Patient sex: M
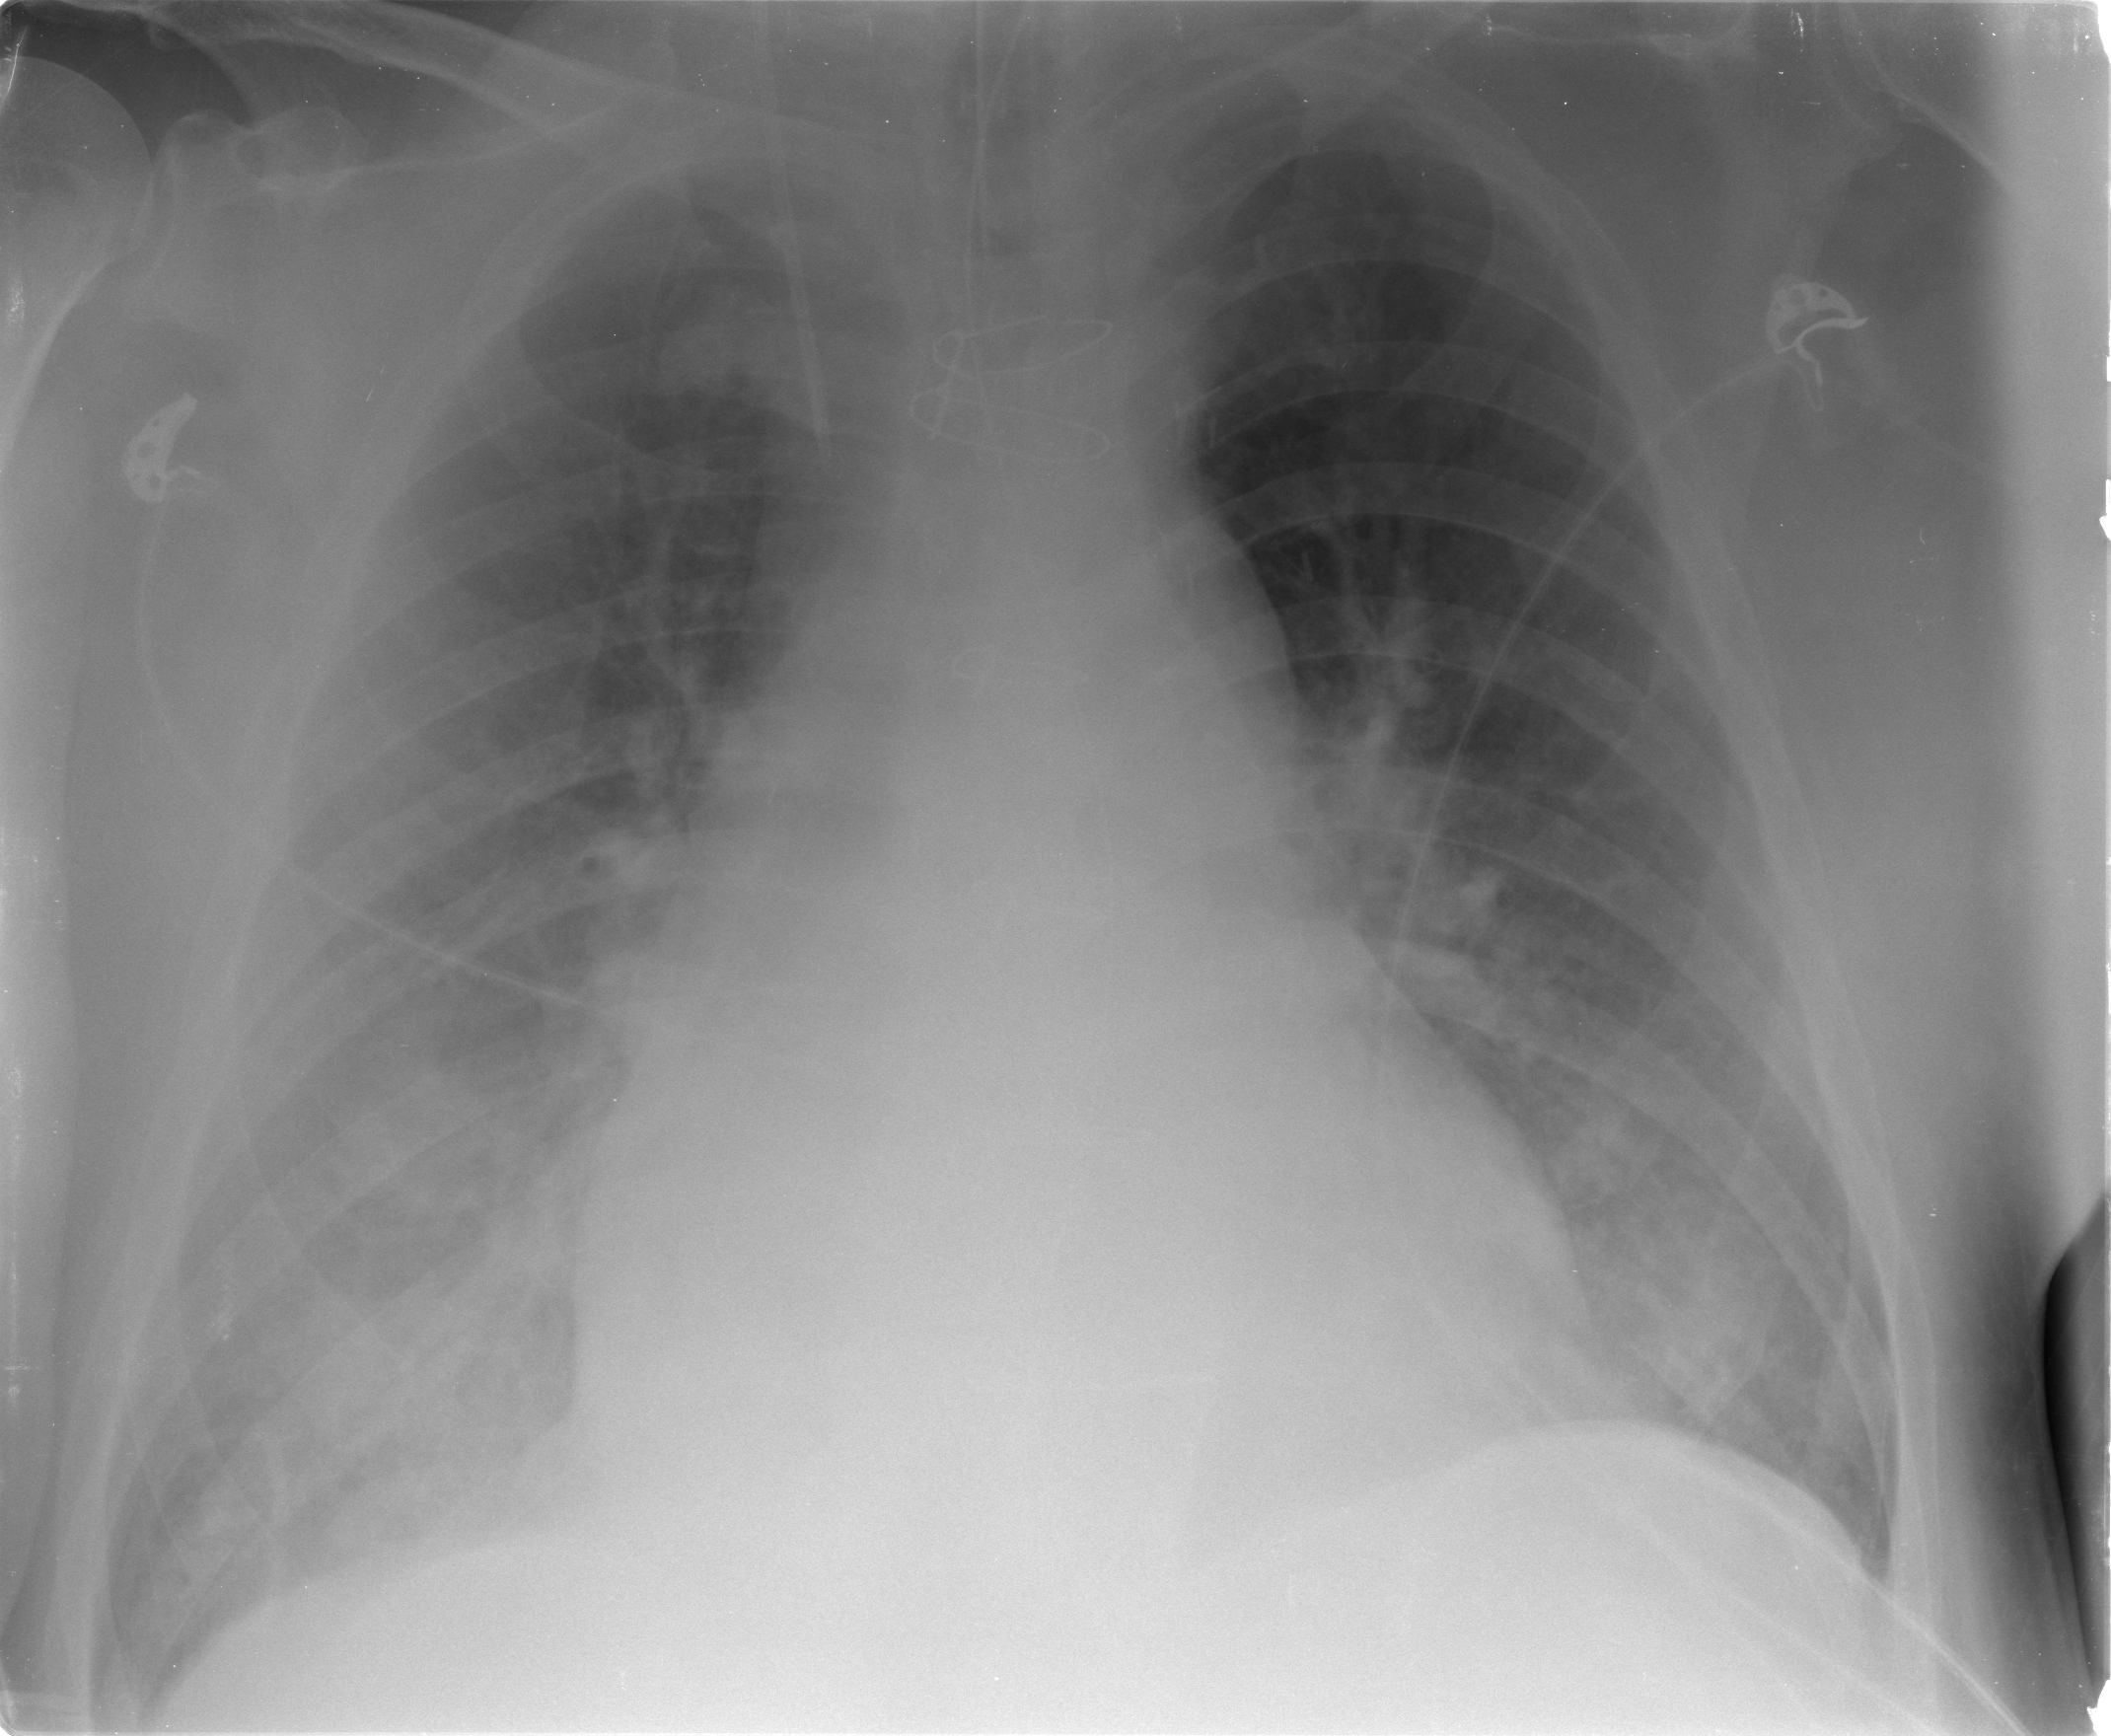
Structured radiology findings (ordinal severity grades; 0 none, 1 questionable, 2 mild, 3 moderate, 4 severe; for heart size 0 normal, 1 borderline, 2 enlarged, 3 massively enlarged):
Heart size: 2
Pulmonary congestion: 2
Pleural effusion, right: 2
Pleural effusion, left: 1
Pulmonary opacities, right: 2
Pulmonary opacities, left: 1
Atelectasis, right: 2
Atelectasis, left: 2